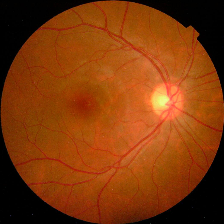
Diabetic retinopathy grade: No DR